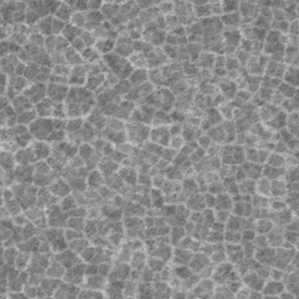
Label: frost